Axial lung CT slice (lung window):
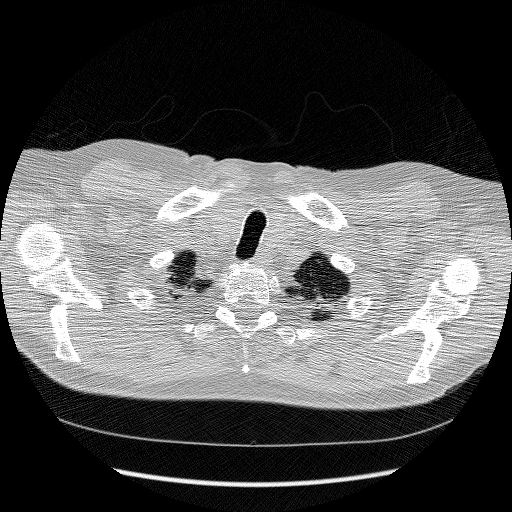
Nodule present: no